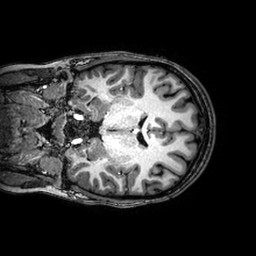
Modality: T1w
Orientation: coronal
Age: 20
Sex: female